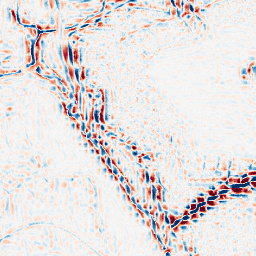
Category: wavelet
Decomposition family: wavelet_reverse_biorthogonal
Decomposition parameters: wavelet: rbio4.4
level: 3
Upsampling method: sinc_hamming
Upsampling parameters: scale: 4
kernel_size: 16
Upsampling scale: 4